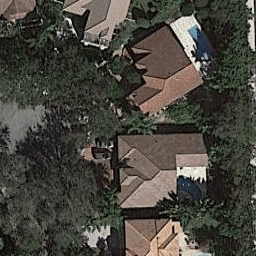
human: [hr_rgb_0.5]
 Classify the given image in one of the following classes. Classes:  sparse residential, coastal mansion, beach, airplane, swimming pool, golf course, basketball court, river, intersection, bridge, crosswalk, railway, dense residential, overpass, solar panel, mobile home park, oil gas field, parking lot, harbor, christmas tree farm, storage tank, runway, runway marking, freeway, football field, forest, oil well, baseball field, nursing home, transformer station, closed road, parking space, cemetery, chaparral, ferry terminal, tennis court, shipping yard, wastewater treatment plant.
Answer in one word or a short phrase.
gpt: coastal mansion